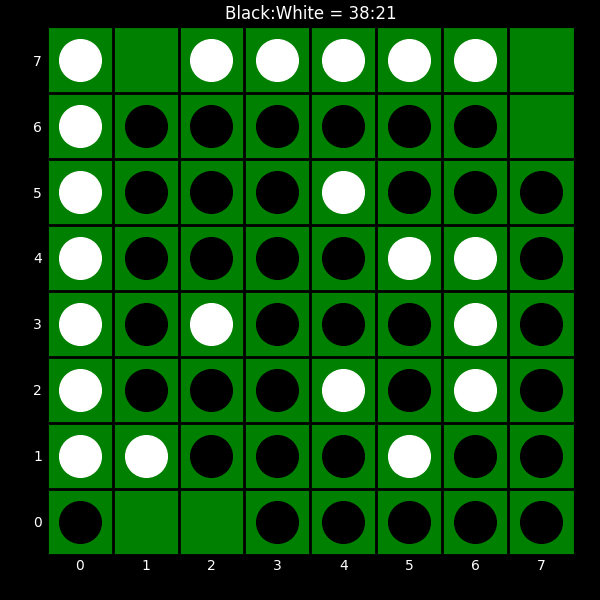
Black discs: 38
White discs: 21